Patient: sex M, age 71
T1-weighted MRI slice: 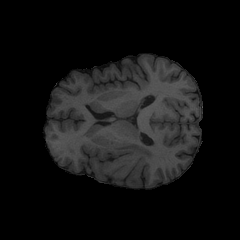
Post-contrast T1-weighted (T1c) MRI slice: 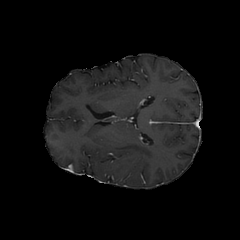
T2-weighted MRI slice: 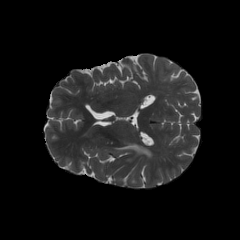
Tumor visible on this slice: yes
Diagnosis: Glioblastoma, IDH-wildtype
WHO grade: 4